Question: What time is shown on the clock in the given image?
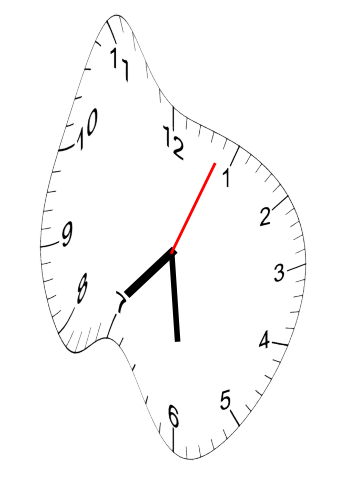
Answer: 07:29:04